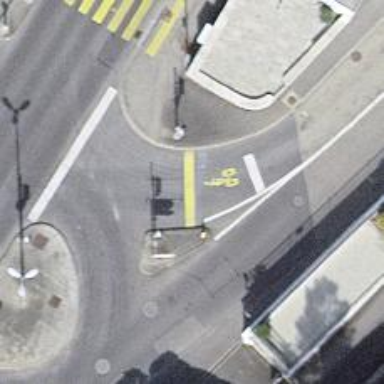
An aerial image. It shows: Road with traffic signals.